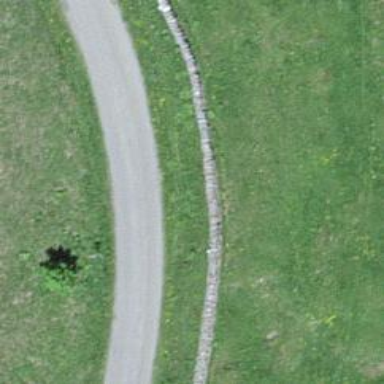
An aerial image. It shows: Wall made of dry stone.